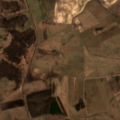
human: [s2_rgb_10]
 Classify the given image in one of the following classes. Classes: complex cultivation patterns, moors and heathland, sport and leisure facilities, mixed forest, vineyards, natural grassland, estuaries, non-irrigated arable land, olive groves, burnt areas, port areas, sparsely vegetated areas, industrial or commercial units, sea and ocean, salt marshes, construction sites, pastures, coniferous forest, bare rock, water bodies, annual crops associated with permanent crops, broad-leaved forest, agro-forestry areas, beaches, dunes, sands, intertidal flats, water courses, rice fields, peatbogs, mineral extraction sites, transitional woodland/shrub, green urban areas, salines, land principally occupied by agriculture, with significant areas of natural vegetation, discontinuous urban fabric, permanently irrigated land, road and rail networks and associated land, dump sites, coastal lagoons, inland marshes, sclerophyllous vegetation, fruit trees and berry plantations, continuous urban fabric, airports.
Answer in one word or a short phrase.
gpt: non-irrigated arable land, pastures, land principally occupied by agriculture, with significant areas of natural vegetation, transitional woodland/shrub